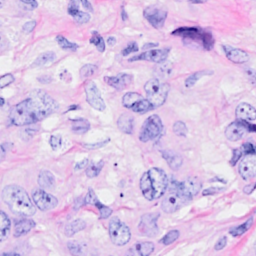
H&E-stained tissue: Breast